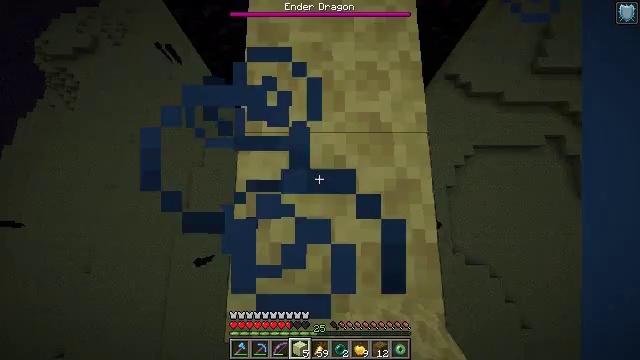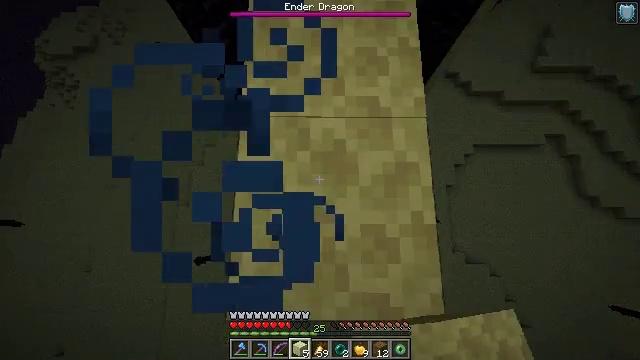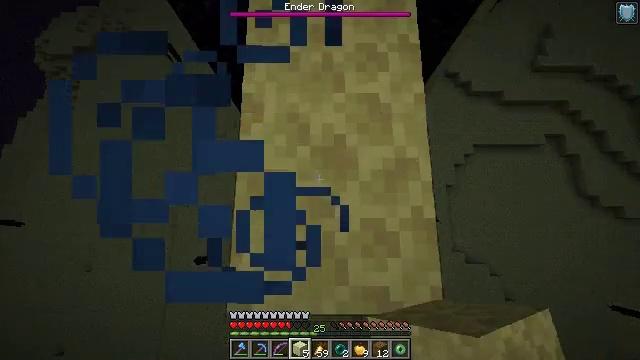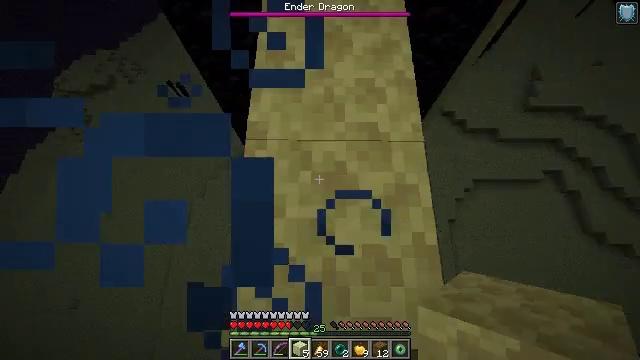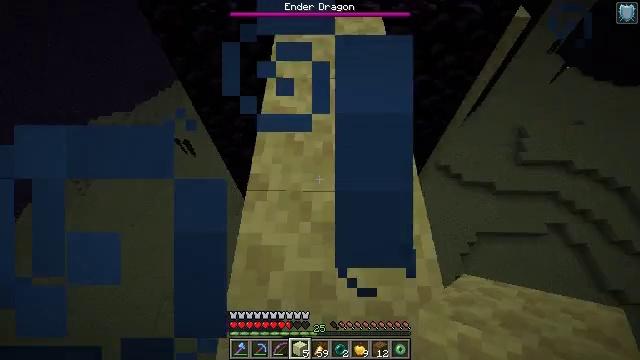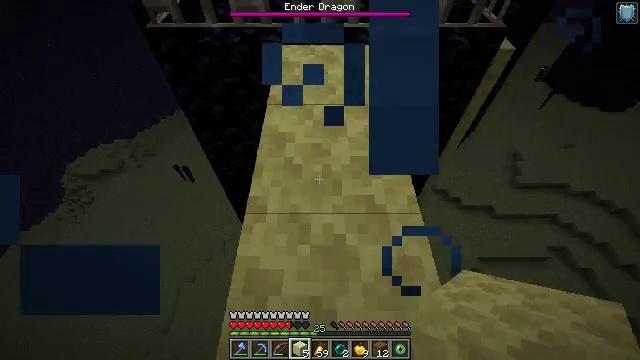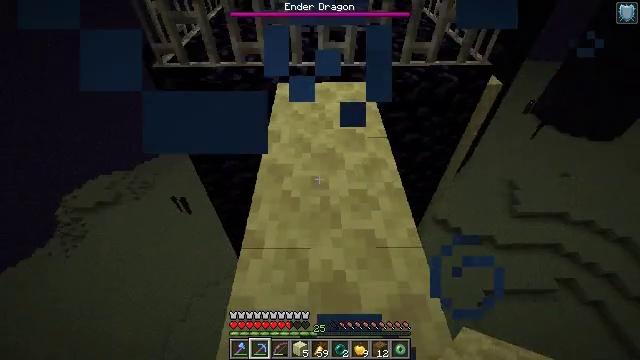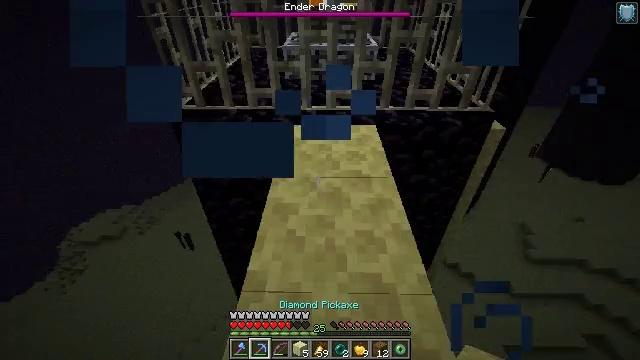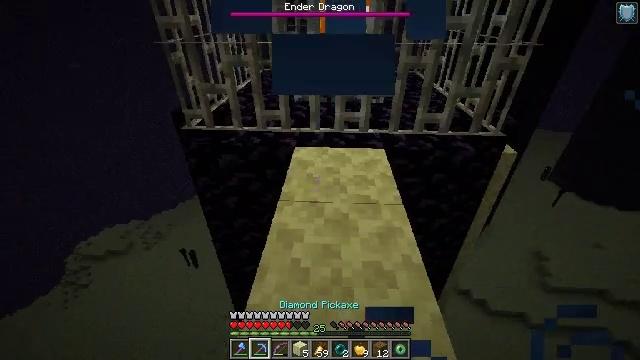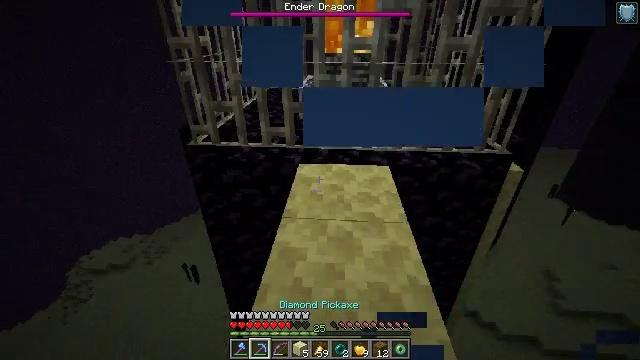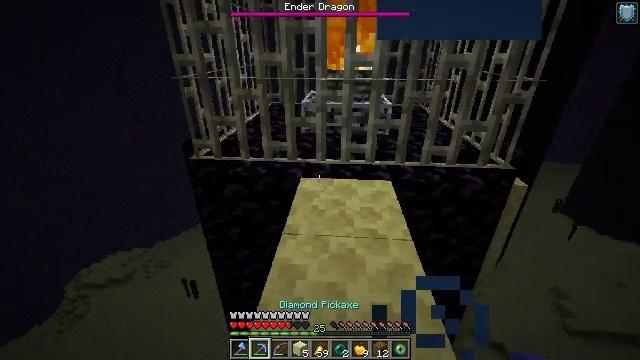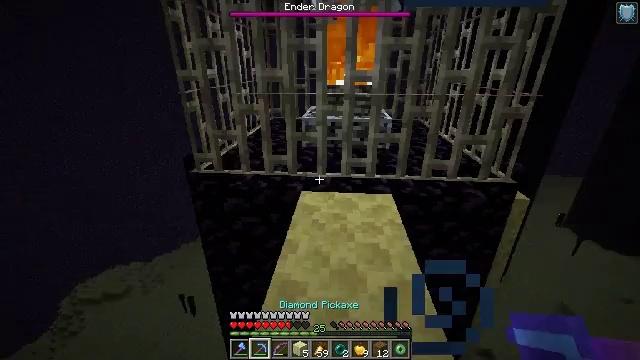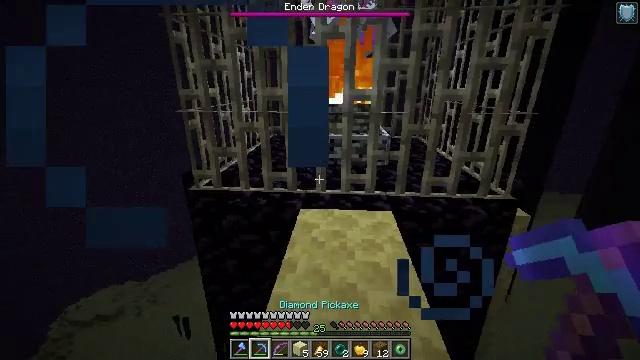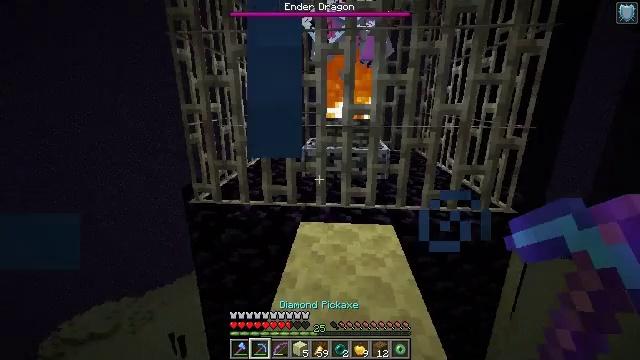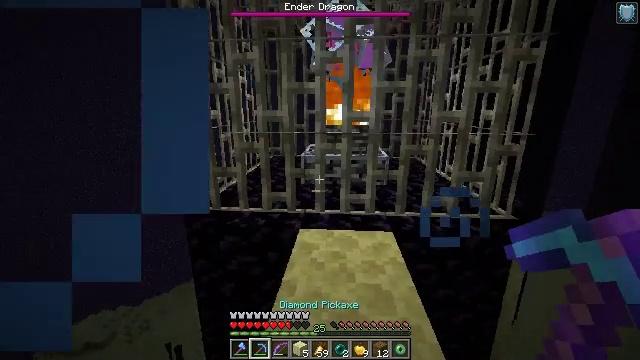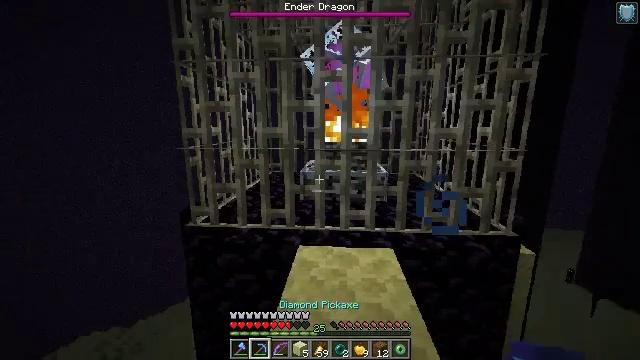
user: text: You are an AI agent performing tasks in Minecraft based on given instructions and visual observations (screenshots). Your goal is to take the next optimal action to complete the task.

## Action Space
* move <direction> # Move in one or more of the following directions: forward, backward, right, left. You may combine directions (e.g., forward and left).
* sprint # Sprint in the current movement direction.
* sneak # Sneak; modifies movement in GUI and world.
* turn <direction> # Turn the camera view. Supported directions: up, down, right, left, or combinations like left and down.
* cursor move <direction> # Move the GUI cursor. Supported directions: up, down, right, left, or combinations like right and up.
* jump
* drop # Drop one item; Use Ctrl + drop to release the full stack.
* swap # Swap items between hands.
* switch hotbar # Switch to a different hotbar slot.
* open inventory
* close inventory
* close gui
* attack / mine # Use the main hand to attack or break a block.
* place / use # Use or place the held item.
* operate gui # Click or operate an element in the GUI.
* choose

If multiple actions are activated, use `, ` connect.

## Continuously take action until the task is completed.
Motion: motion action
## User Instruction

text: Mine the iron bars from a structure.
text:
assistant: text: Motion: move back, sneak, use / place
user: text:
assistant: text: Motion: sneak, use / place
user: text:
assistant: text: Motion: sneak, turn up, use / place
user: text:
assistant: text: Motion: sneak, turn up
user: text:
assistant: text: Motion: sneak, turn up
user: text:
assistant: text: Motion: move forward, sneak, turn up, switch to hotbar 2
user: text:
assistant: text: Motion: move forward, sneak, turn left and up, switch to hotbar 2
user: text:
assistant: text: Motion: move forward, sneak, turn left and up, switch to hotbar 2
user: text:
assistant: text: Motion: sneak, turn left and up
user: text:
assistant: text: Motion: sneak, turn up
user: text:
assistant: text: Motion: sneak, turn up
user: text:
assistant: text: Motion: sneak, turn up
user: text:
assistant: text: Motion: sneak, turn up
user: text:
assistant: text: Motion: sneak, turn up
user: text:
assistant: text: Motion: sneak, turn up
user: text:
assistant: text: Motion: move forward, sneak, turn up
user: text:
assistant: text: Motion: move forward, sneak, turn up
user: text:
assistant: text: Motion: move forward, sneak, attack / mine
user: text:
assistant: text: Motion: move forward, sneak, attack / mine
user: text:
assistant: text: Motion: sneak, turn right and up, attack / mine
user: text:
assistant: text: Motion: sneak, turn right and up, attack / mine
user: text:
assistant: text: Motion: sneak, attack / mine
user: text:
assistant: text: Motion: sneak, attack / mine
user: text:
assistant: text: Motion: sneak, turn up, attack / mine
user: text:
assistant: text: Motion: sneak, turn up, attack / mine
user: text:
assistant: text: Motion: sneak, attack / mine
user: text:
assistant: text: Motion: sneak, attack / mine
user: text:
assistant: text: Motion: sneak, attack / mine
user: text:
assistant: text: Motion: sneak, attack / mine
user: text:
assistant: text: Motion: sneak, attack / mine